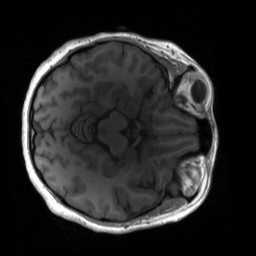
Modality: T1w
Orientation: axial
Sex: female